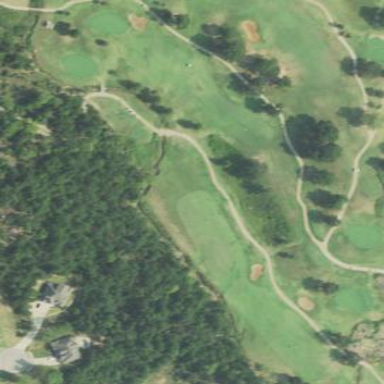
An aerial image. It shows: Rough area in golf course.